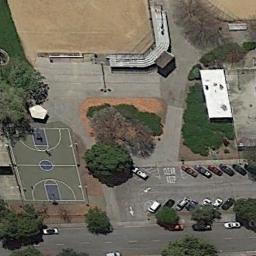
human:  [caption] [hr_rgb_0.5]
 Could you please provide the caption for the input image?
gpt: A basketball court next to a parking lot and some trees beside .

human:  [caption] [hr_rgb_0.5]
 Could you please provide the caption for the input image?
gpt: Beside the basketball court there is a parking lot and some bare sand,With some trees nearby .

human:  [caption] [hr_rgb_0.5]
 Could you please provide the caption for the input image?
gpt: There is a basketball court on the left of the parking lot .

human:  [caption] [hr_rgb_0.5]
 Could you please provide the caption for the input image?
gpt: There is a basketball court on the open place next to a parking lot .

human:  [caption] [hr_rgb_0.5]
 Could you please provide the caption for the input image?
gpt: Many cars are in the parking lot next to the basketball court .